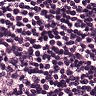
Metastatic tissue present: no